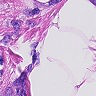
Metastatic tissue present: yes